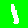
Digit: 1